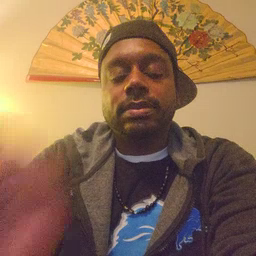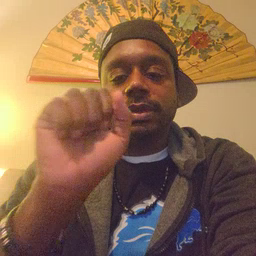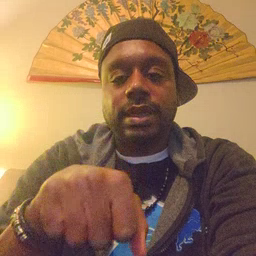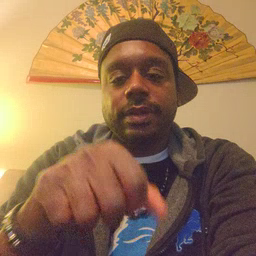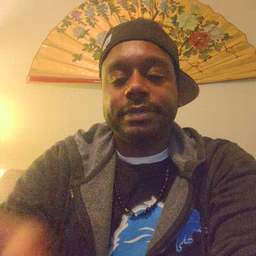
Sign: can